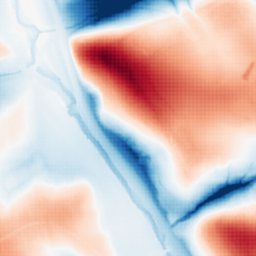
Category: classical
Decomposition family: gaussian_anisotropic
Decomposition parameters: sigma_x: 10
sigma_y: 50
Upsampling method: sinc_blackman
Upsampling parameters: scale: 8
kernel_size: 16
Upsampling scale: 8